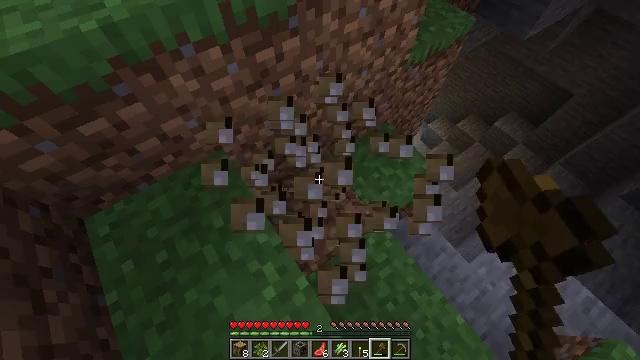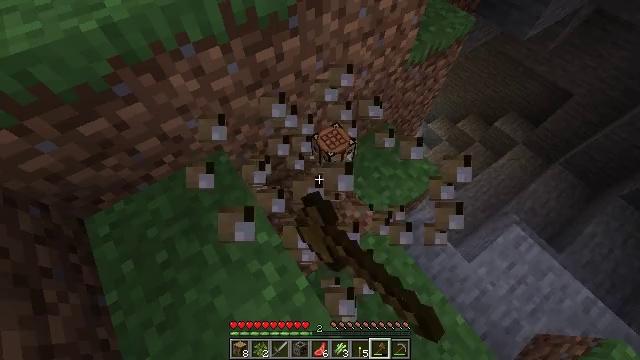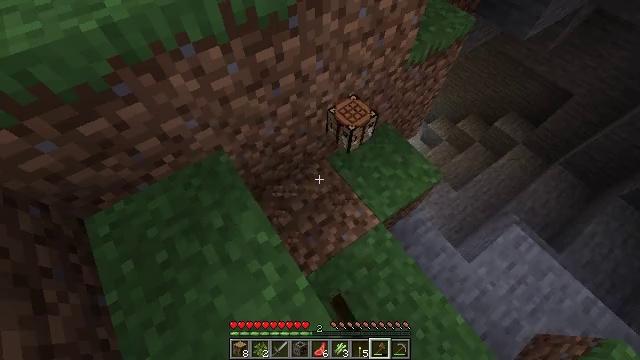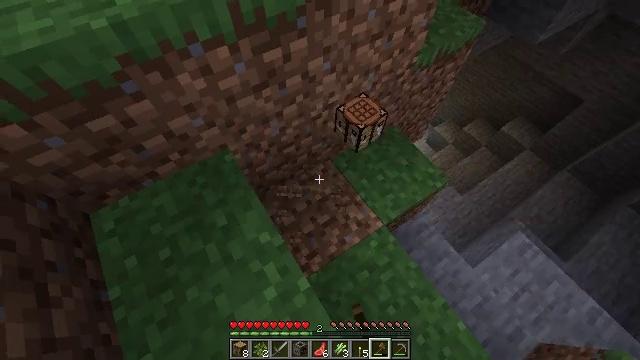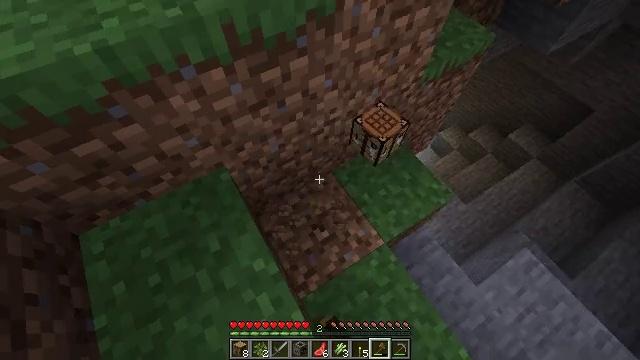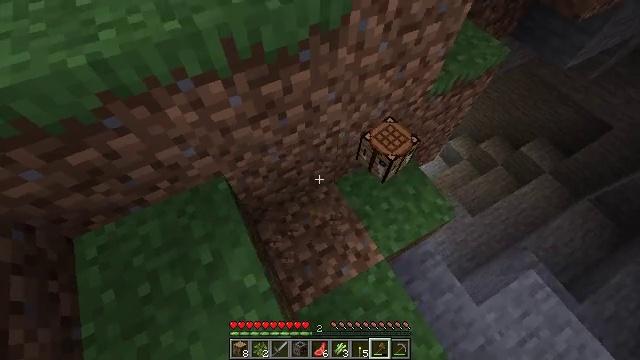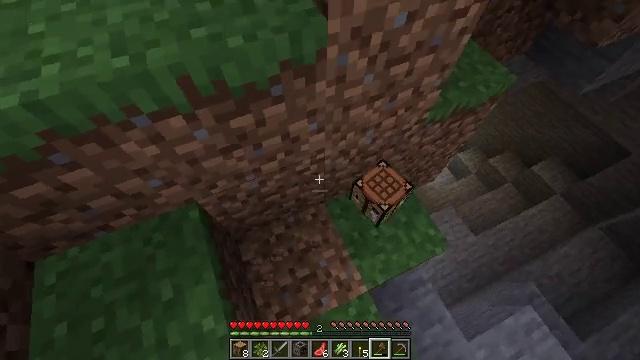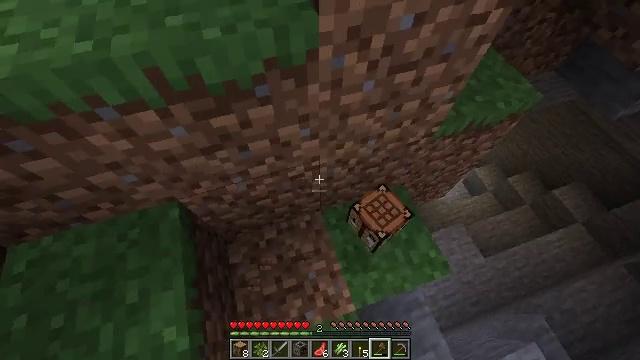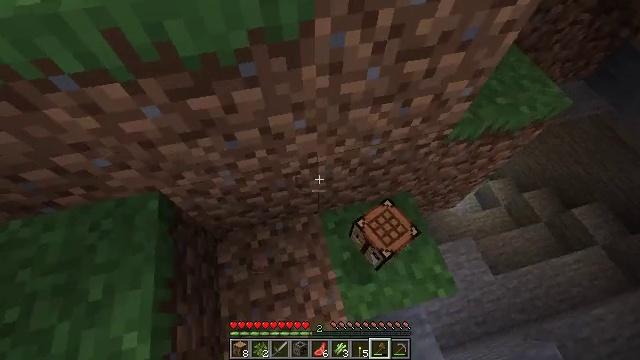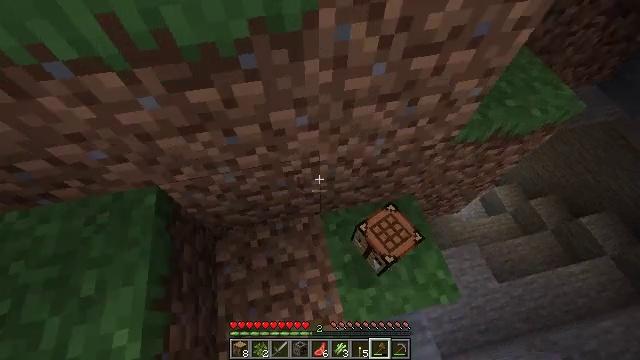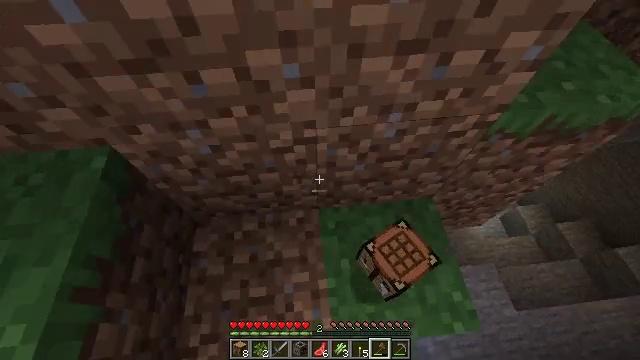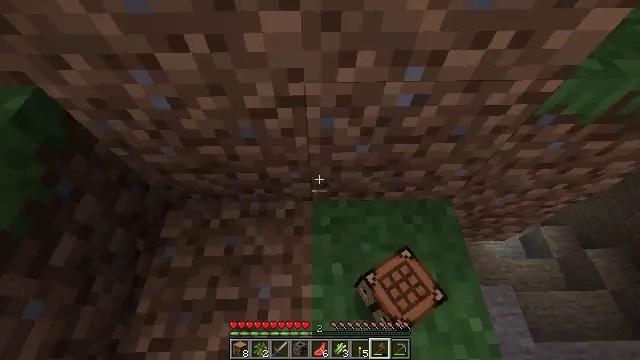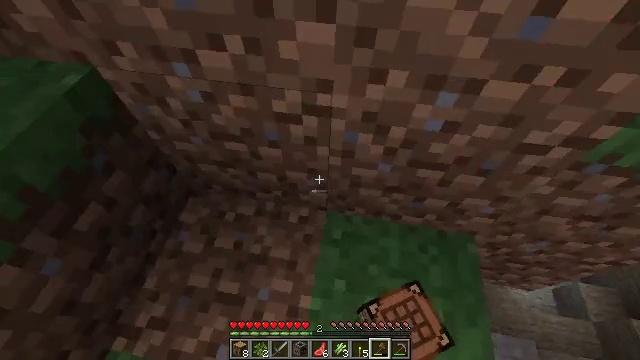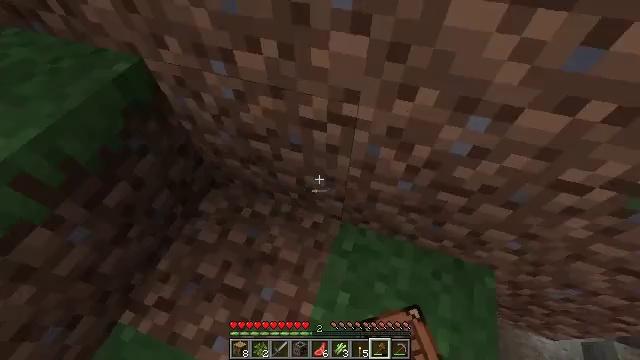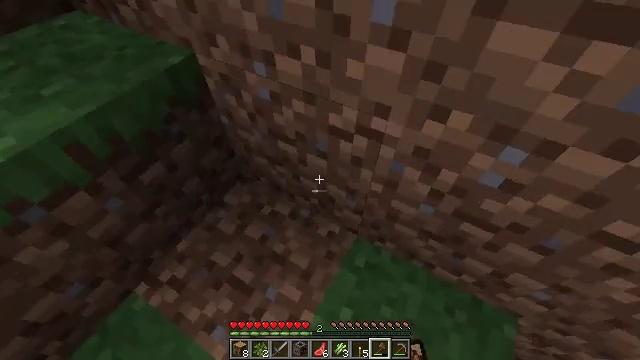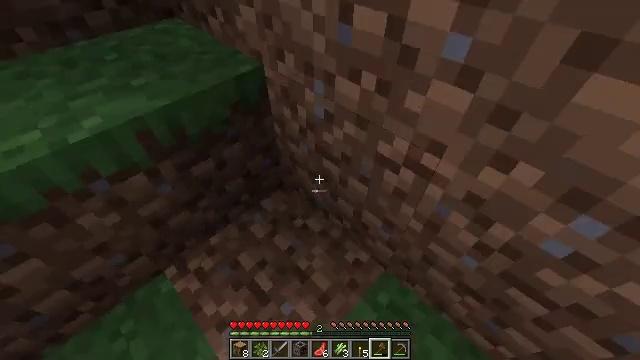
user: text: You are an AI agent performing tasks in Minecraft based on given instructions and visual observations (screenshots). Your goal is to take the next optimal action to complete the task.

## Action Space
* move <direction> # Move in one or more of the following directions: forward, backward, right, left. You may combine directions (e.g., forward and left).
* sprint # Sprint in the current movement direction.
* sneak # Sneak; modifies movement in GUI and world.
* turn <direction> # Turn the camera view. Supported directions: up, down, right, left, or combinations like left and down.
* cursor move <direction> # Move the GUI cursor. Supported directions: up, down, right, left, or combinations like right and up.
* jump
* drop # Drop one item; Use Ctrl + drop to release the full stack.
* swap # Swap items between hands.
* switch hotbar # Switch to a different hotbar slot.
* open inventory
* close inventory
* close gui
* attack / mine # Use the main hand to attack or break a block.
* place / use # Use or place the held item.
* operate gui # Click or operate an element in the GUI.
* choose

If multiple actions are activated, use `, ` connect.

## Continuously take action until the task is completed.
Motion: motion action
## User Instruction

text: Retrieve the white bed for later use.
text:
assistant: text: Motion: attack / mine
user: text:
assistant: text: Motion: attack / mine
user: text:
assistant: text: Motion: move forward, turn left, attack / mine
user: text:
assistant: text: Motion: move forward and move right, turn left, attack / mine
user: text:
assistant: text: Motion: move forward and move right, turn left, attack / mine
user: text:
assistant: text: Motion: move forward and move right, turn left
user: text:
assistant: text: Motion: move forward and move right, turn left
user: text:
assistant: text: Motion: turn left
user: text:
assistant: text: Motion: turn left
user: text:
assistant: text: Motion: turn left
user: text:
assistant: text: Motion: turn left
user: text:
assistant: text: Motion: turn left and up
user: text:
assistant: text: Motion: turn left and up
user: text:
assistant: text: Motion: turn left and up
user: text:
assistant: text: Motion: move forward, turn left and up
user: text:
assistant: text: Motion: move forward, turn left and up
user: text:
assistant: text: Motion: move forward, turn left and up
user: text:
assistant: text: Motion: move forward
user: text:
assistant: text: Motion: move forward
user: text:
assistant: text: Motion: move forward, turn left and up, jump
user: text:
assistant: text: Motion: move forward, turn left and up, jump
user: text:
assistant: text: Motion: move forward, turn left and up, jump
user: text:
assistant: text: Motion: move forward and move left, turn left, jump
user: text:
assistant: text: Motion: move forward and move left, turn left
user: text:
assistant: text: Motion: move forward and move left, turn left
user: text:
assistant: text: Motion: move forward and move left
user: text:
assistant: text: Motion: move forward, turn left and up
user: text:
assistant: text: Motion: move forward, turn up
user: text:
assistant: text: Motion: move forward
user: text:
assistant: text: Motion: move forward, attack / mine, jump